Question: I have a scatter plot where the y-axis scaling changes at a certain point to plot data with some extreme values. I'm trying to add some sort of visual cue on the y-axis that indicates that the scaling changes at the point.
Here's an example of a plot
'''
library(scales)
library(ggplot2)
set.seed(104)
ggdata <- data.frame('x' = rep('a',100),
'y' = c(runif(90, 0, 20), runif(10, 90, 100)))
transformation <- trans_new(
"my_transformation",
transform = function(x) ifelse(x <= 30, x / 5, (x - 30) / 20 + 30 / 5),
inverse = function(x) ifelse(x <= 30 / 5, x * 5, (x - 30 / 5) * 20 + 30)
)
ggplot(data = ggdata) +
geom_jitter(aes(x = x, y = y)) +
scale_y_continuous(trans = transformation, breaks = c(0, 10, 20, 30, 50, 70, 90, 110))
'''

I want to add some marker to "tick 30" on y axis for scale change.
I was thinking of adding a double tick on the axis, but there is no 'linetype' that looks like a double line. The product should look something like <URL>. I'm aware of transforms like 'scale_y_log10', but I'd rather work with custom scaling that dynamically changes with the data.
EDIT: per @Tjebo's suggestion, I used 'annotate' to add a "=" to the y axis breakpoint:
'''
library(scales)
library(ggplot2)
set.seed(104)
ggdata <- data.frame('x' = rep('a',100),
'y' = c(runif(90, 0, 20), runif(10, 90, 100)))
transformation <- trans_new(
"my_transformation",
transform = function(x) ifelse(x <= 30, x / 5, (x - 30) / 20 + 30 / 5),
inverse = function(x) ifelse(x <= 30 / 5, x * 5, (x - 30 / 5) * 20 + 30)
)
mybreaks <- c(0, 10, 20, 30, 50, 70, 90, 110)
tick_linetype <- rep("solid", length(mybreaks))
tick_linetype[4] <- "blank"
ggplot(data = ggdata) +
geom_jitter(aes(x = x, y = y)) +
annotate(geom = "point", shape = "=", x = -Inf, y = 30, size = 3) +
scale_y_continuous(trans = transformation, breaks = mybreaks) +
theme(axis.ticks.y = element_line(linetype = tick_linetype)) +
coord_cartesian(clip = 'off')
'''
<URL>
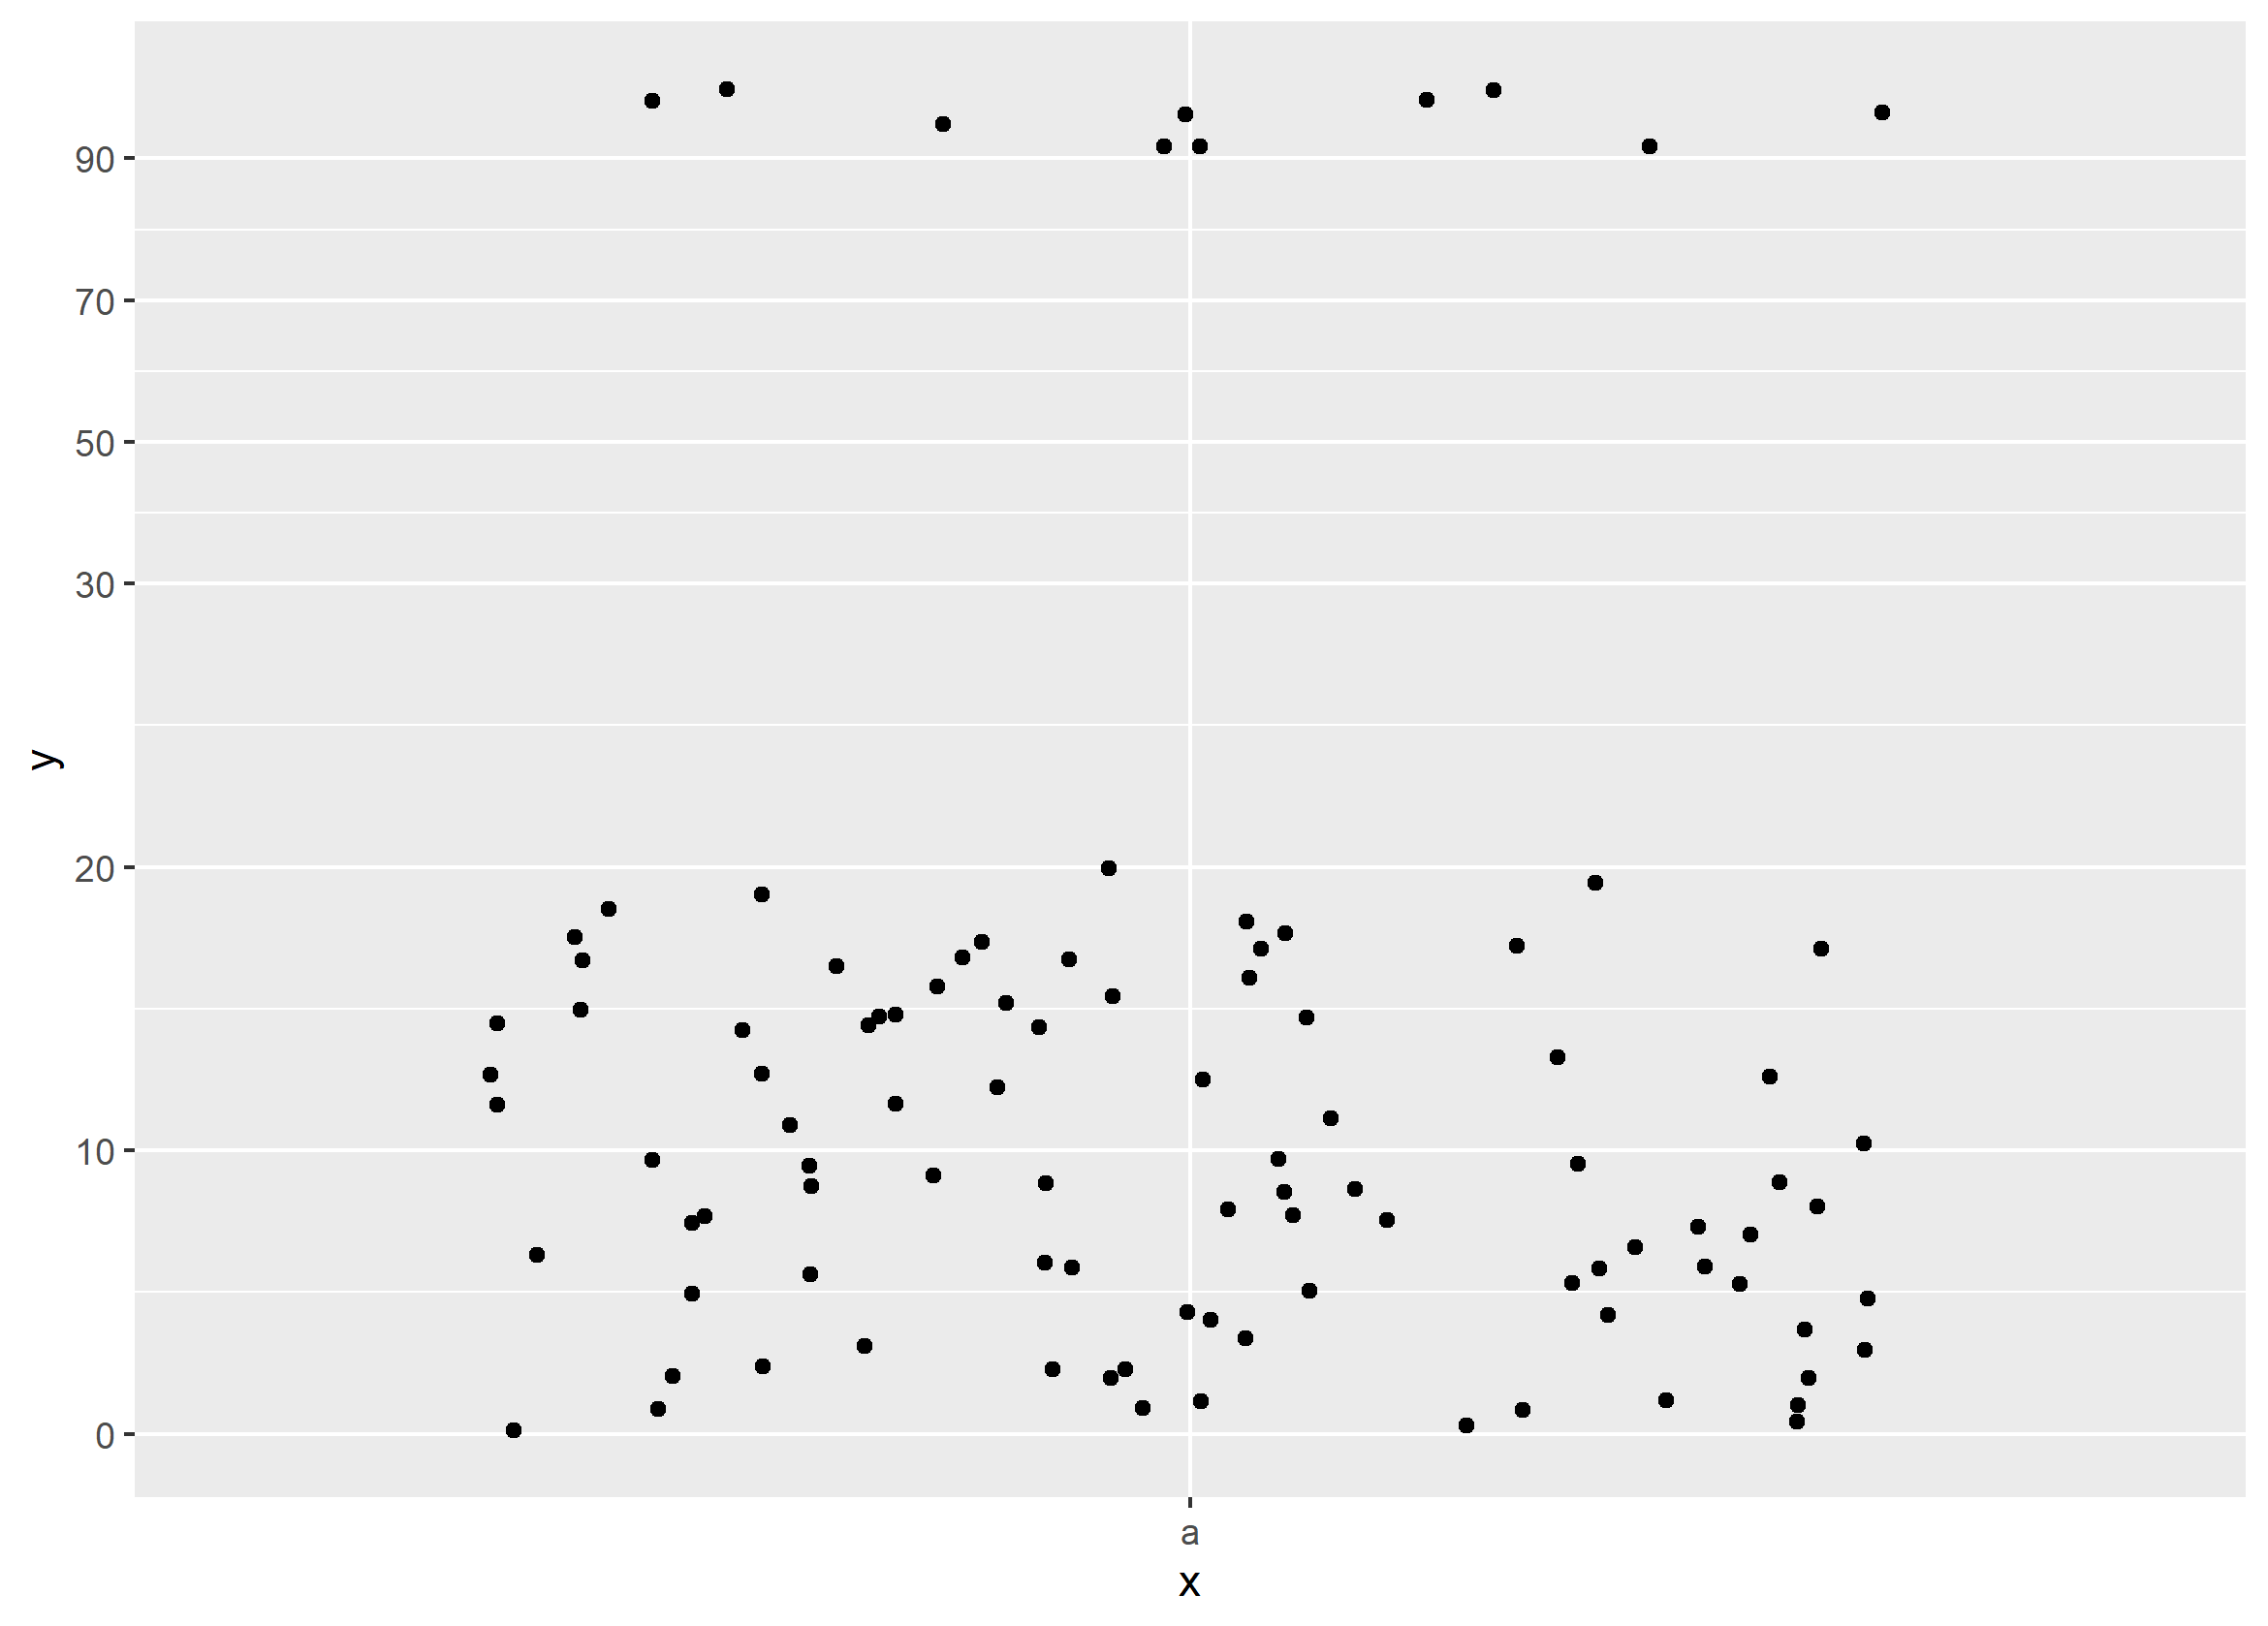
Answer: > I was thinking of adding a double tick on the axis, but there is no
linetype that looks like a double line.
You can use any character as point shape. Also an equal sign, or back slash, etc.
For example:
'''
library(scales)
library(ggplot2)
set.seed(104)
ggdata <- data.frame('x' = rep('a',100),
'y' = c(runif(90, 0, 20), runif(10, 90, 100)))
transformation <- trans_new(
"my_transformation",
transform = function(x) ifelse(x <= 30, x / 5, (x - 30) / 20 + 30 / 5),
inverse = function(x) ifelse(x <= 30 / 5, x * 5, (x - 30 / 5) * 20 + 30)
)
ggplot(data = ggdata) +
geom_jitter(aes(x = x, y = y)) +
annotate(geom = "point", shape = "=", x = -Inf, y = 30, size = 8, color = 'red') +
scale_y_continuous(trans = transformation, breaks = c(0, 10, 20, 30, 50, 70, 90, 110))+
coord_cartesian(clip = 'off')
'''

I removed the clipping, but you can also leave it. The color was just chosen for highlighting.
Or, even better, use text annotation. You can then also change the angle - kind of nice.
'''
ggplot(data = ggdata) +
geom_jitter(aes(x = x, y = y)) +
annotate(geom = "text", label = "=", x = -Inf, y = 30, size = 8, color = "red", angle = 45) +
scale_y_continuous(trans = transformation, breaks = c(0, 10, 20, 30, 50, 70, 90, 110)) +
coord_cartesian(clip = "off")
'''

<URL>